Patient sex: F
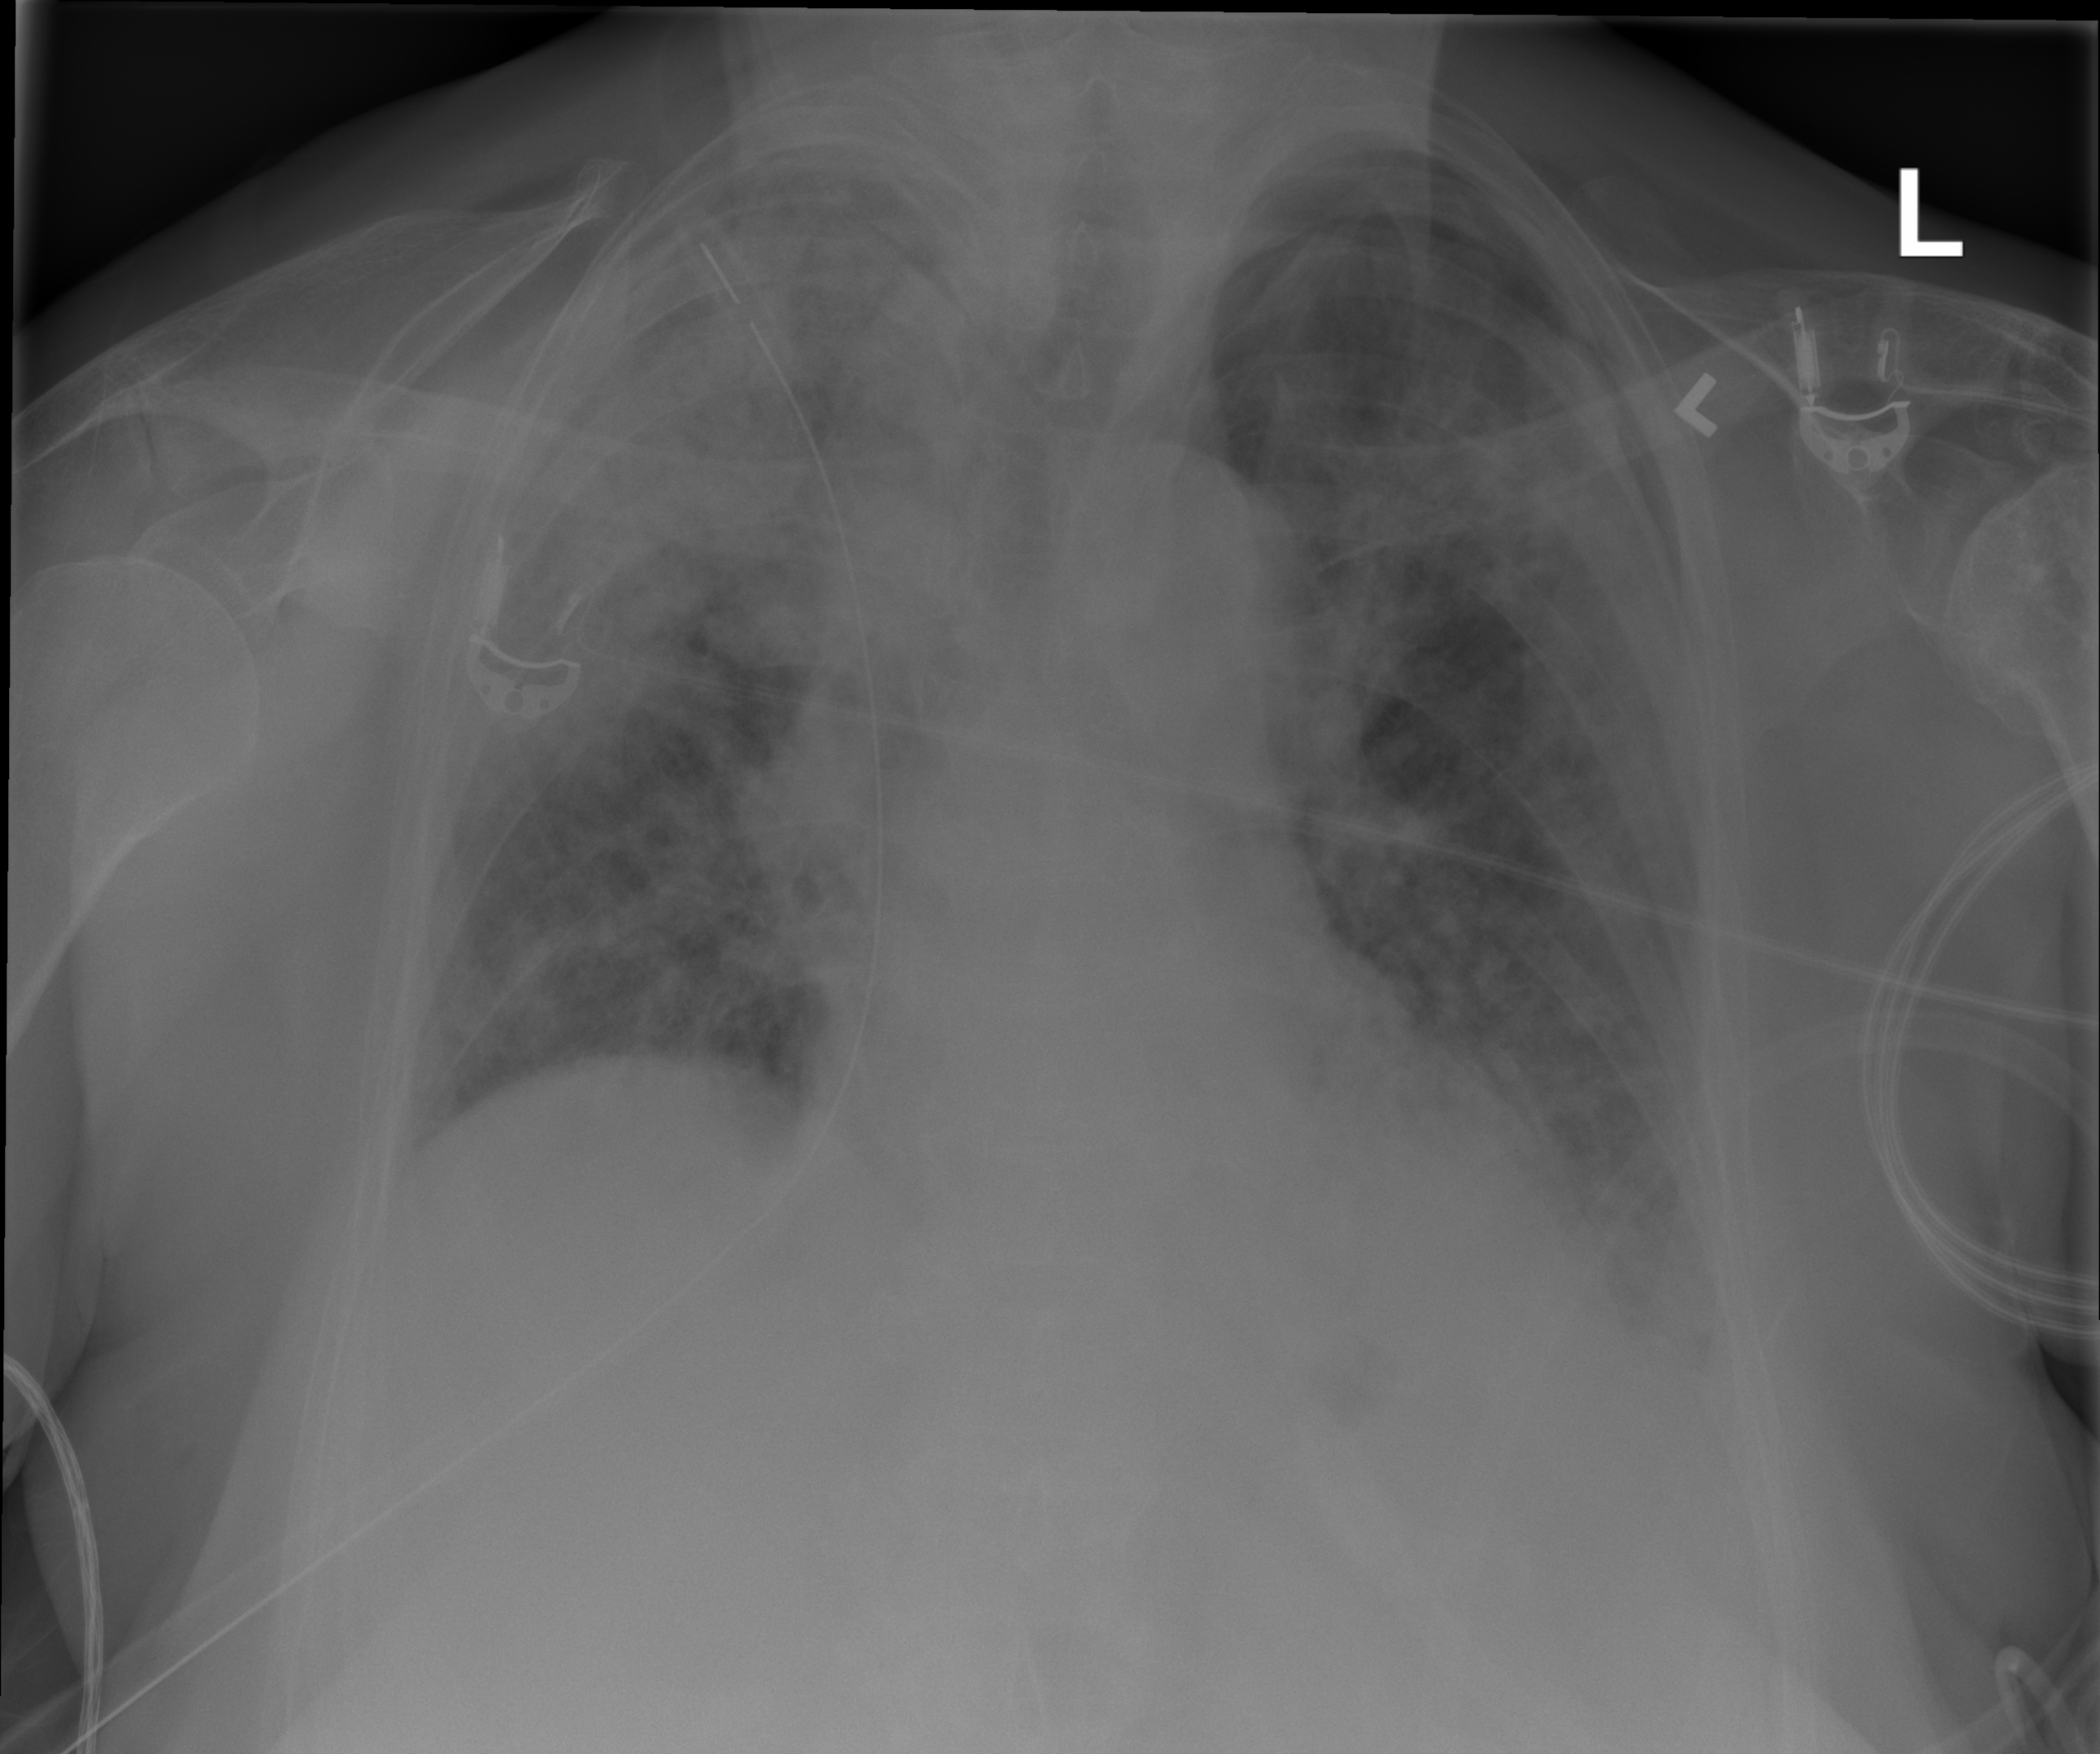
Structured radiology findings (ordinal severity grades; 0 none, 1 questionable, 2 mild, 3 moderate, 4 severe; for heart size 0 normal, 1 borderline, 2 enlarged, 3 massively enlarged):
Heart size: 0
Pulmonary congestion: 0
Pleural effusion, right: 0
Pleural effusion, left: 2
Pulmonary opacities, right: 4
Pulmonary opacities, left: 2
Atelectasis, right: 2
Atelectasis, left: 2